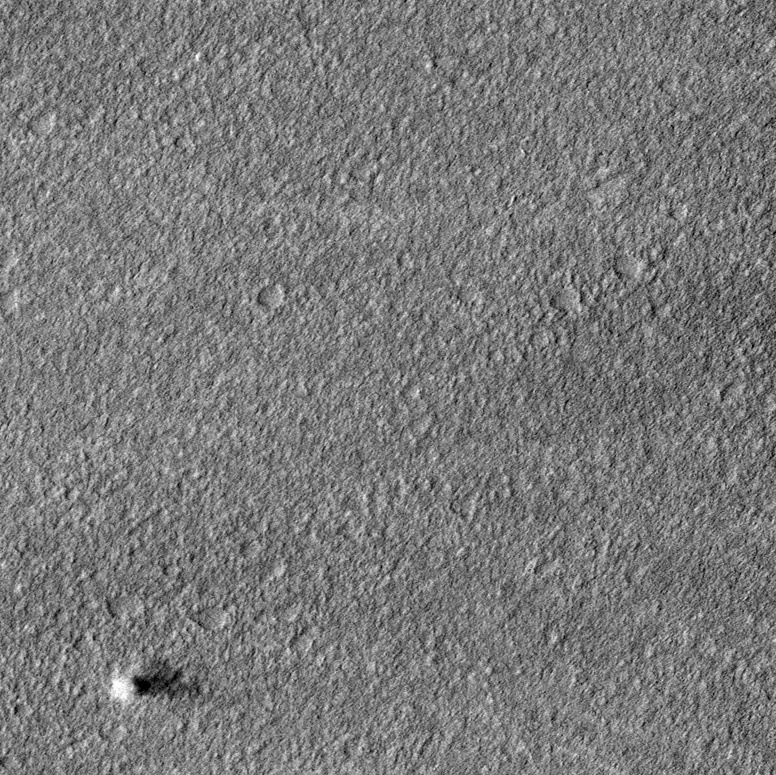
Label: dustdevil